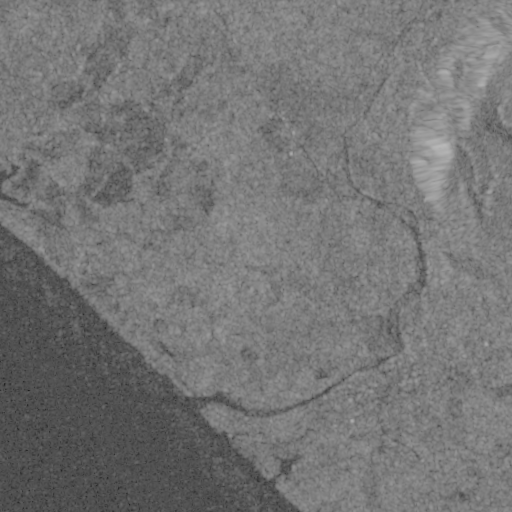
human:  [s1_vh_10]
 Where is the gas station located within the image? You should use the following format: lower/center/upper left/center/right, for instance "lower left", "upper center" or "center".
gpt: The gas station is located in the lower right of the image.
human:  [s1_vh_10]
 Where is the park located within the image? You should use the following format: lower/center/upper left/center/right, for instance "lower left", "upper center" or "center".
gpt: The park is located in the lower center of the image.
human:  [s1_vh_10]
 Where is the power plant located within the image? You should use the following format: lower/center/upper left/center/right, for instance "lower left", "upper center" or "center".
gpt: There is no power plant in the image.

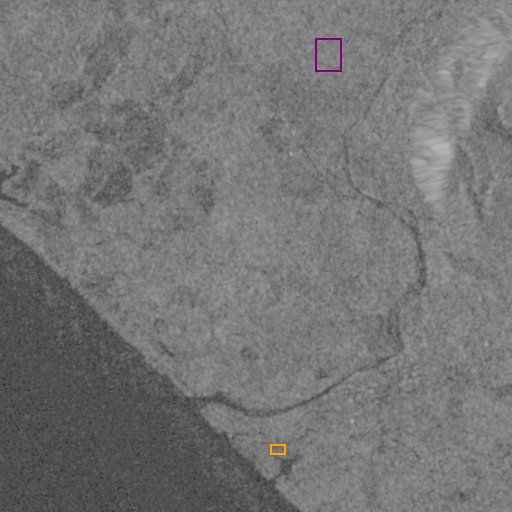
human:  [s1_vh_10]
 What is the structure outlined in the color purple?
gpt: The structure outlined in purple is a crop field.
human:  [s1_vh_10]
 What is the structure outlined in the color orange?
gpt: The structure outlined in orange is a park.
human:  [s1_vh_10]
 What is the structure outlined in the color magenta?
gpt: There is no magenta outline.